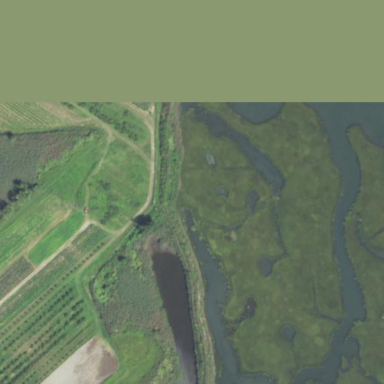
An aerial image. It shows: Beautiful wet meadow natural wetland.